Interaction volume radius: 10 \u00c5
Interaction volume height: 20 \u00c5
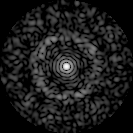
Disorder parameter: 0.8213